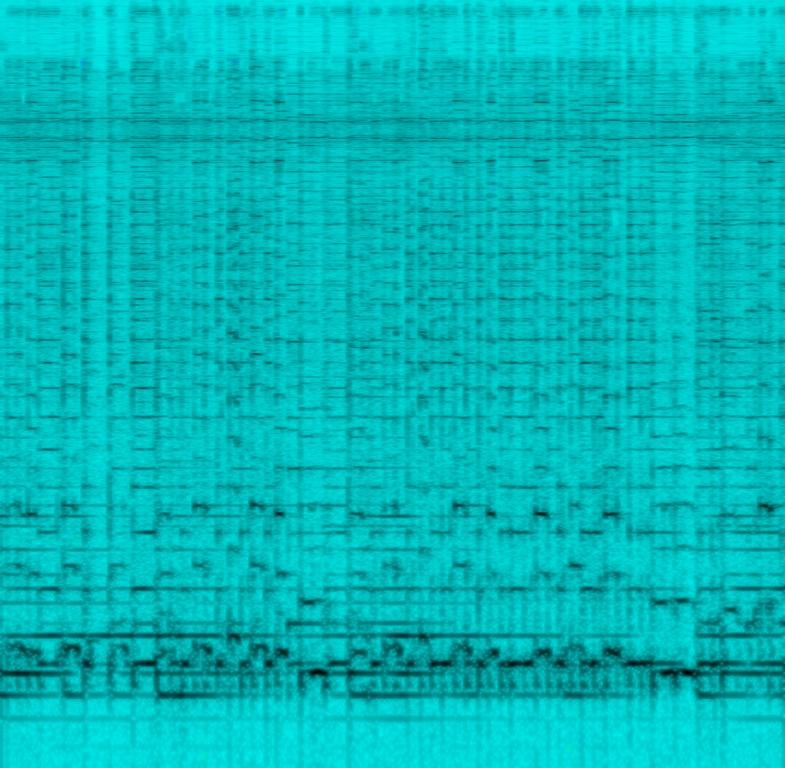
This audio contains someone picking and strumming a fast paced melody on the mandolin. This song may be playing live in a bar.